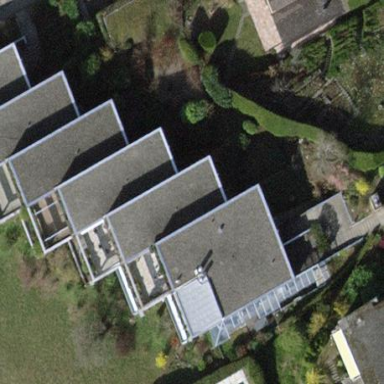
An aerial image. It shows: Simple and straightforward house.